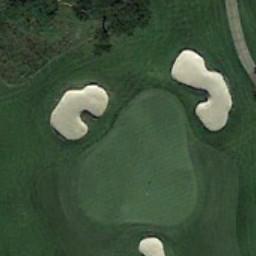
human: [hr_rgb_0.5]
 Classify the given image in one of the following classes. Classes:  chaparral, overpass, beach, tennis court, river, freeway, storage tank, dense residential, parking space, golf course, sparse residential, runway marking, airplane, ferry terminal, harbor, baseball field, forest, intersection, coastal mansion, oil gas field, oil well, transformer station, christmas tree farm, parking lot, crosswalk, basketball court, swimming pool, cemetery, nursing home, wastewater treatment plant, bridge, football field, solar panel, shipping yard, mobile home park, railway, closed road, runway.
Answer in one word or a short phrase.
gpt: golf course